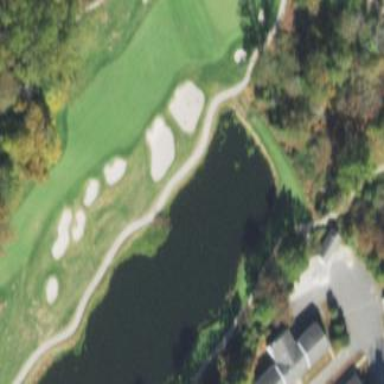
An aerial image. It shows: Grassy area designated as golf fairway.